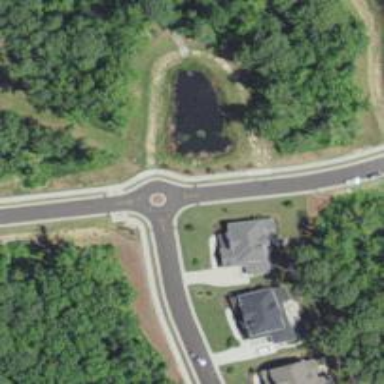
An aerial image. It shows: Mini roundabout on the road.